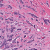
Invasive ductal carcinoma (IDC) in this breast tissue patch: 1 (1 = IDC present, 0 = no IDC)